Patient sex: M
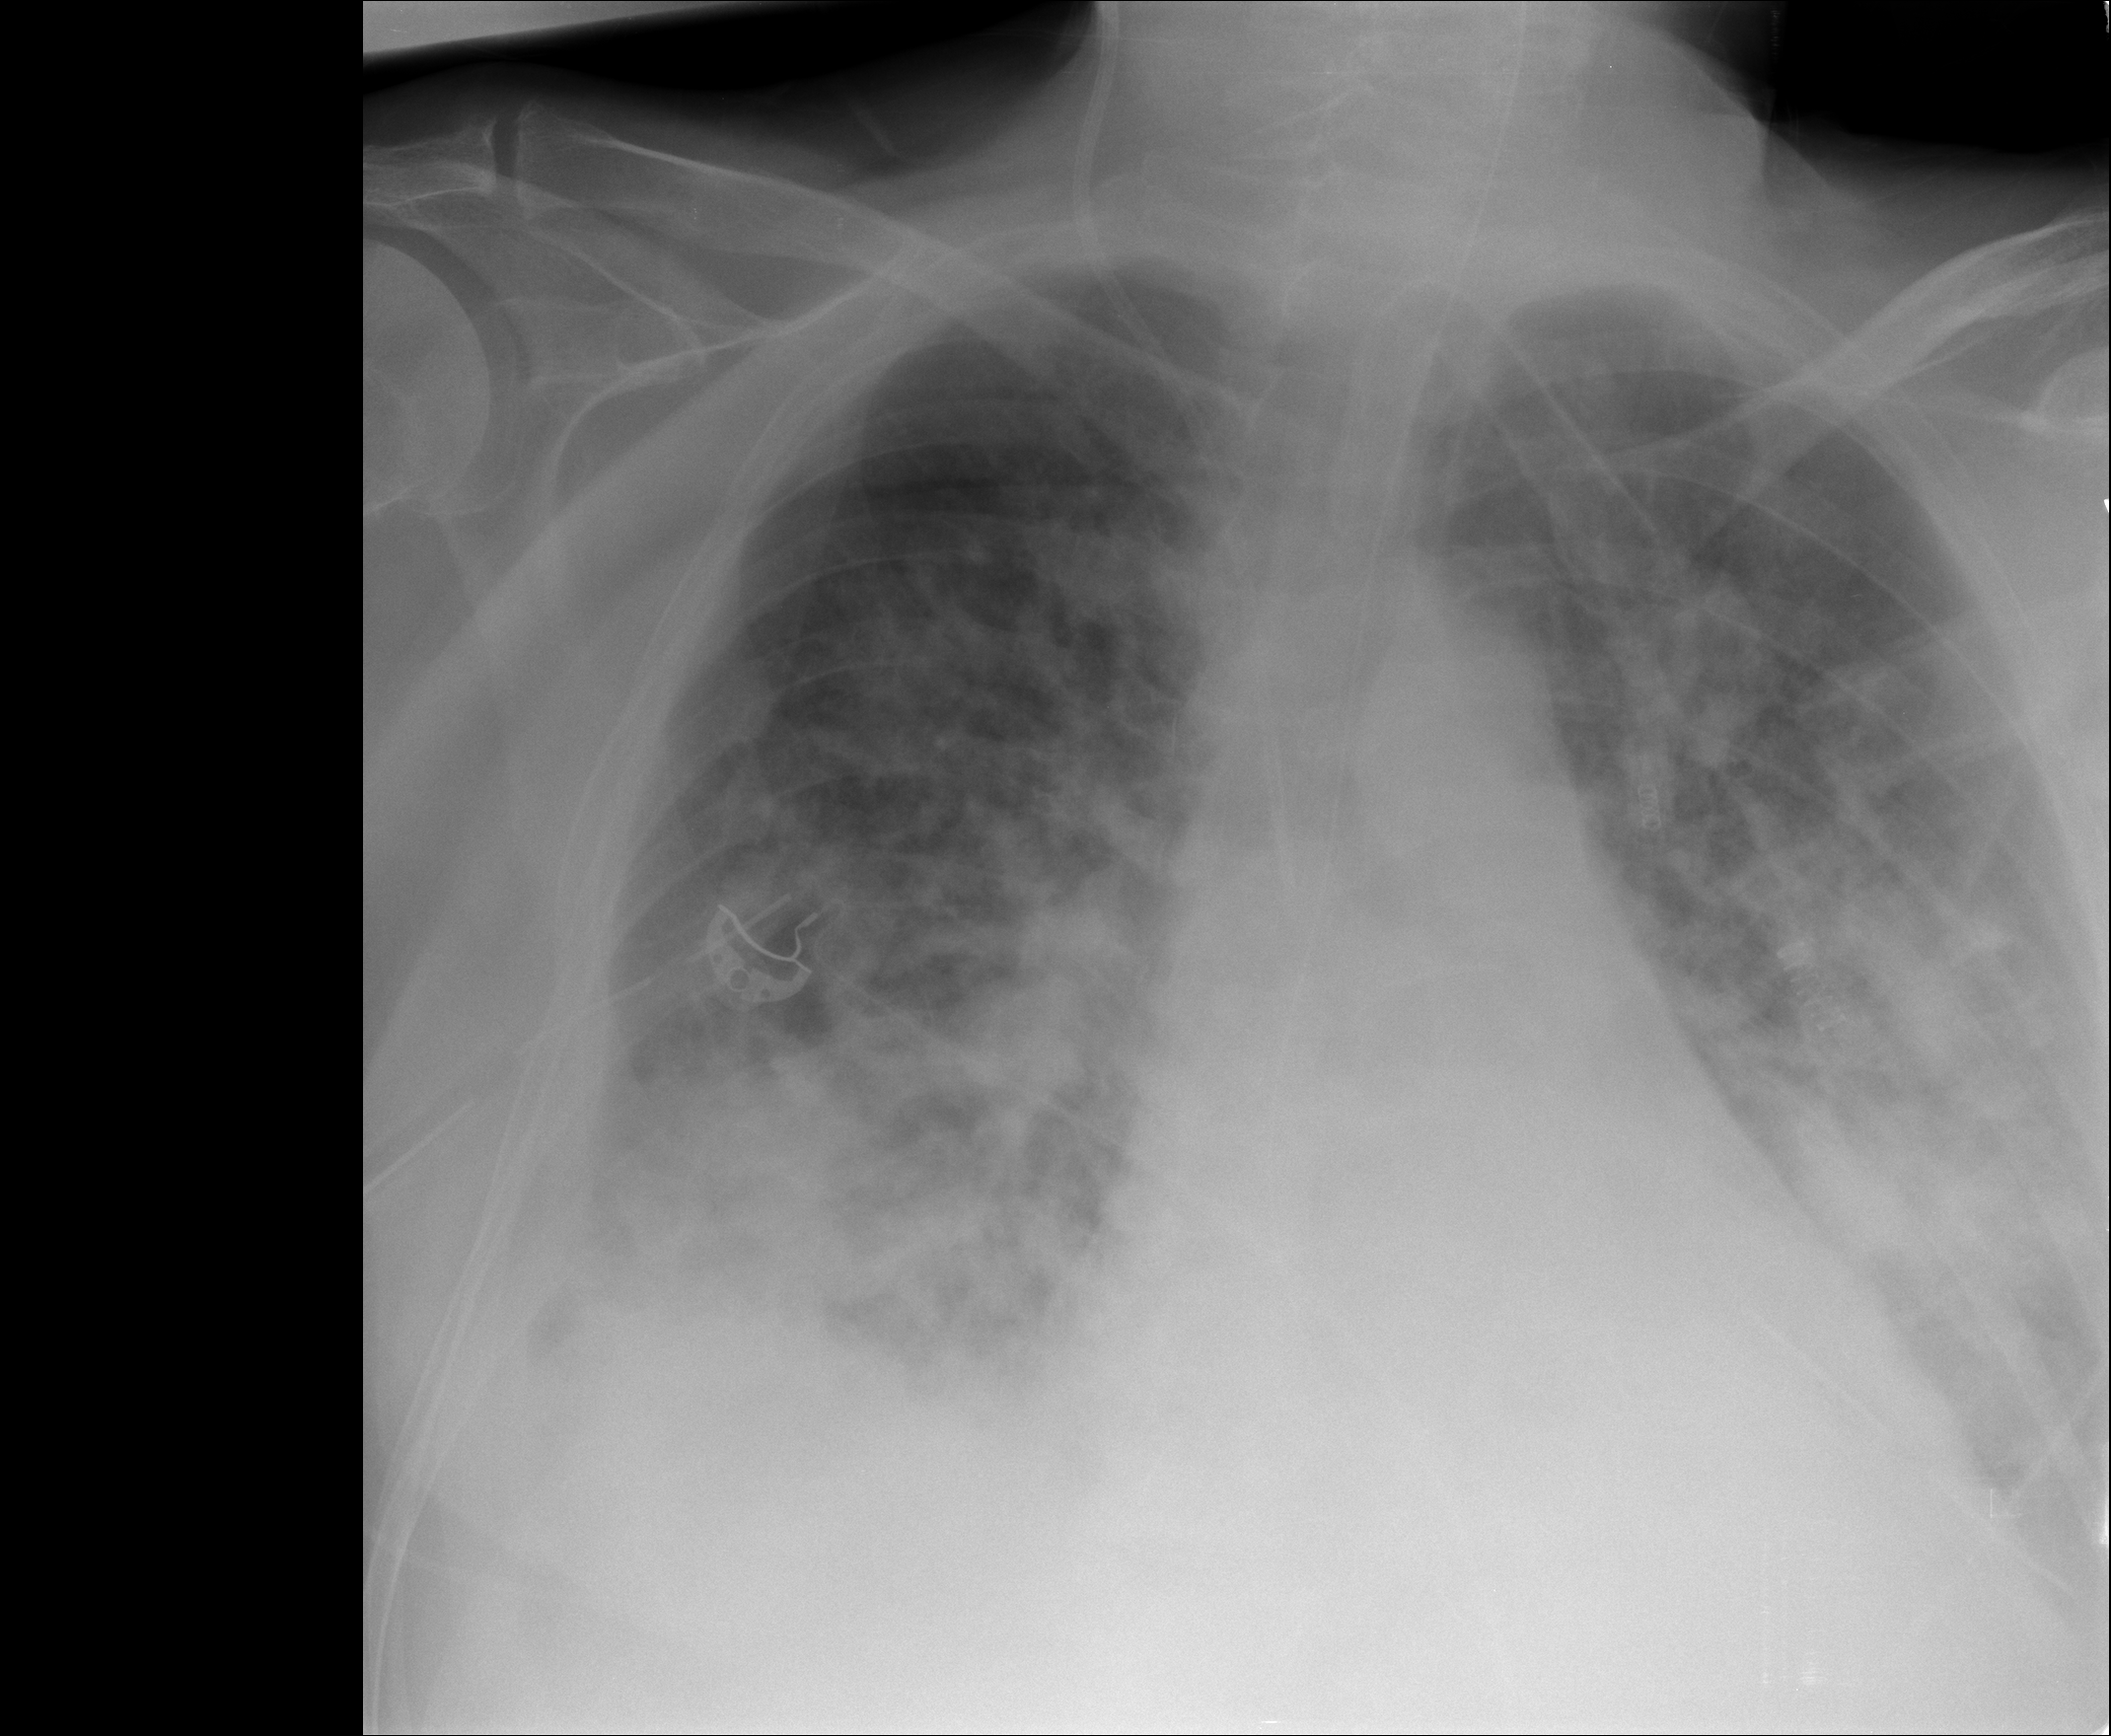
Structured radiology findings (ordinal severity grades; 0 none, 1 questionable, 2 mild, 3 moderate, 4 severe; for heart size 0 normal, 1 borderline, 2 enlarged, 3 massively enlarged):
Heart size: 1
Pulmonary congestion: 3
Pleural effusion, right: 2
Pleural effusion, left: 2
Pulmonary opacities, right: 3
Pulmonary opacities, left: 3
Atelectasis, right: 3
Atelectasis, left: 3